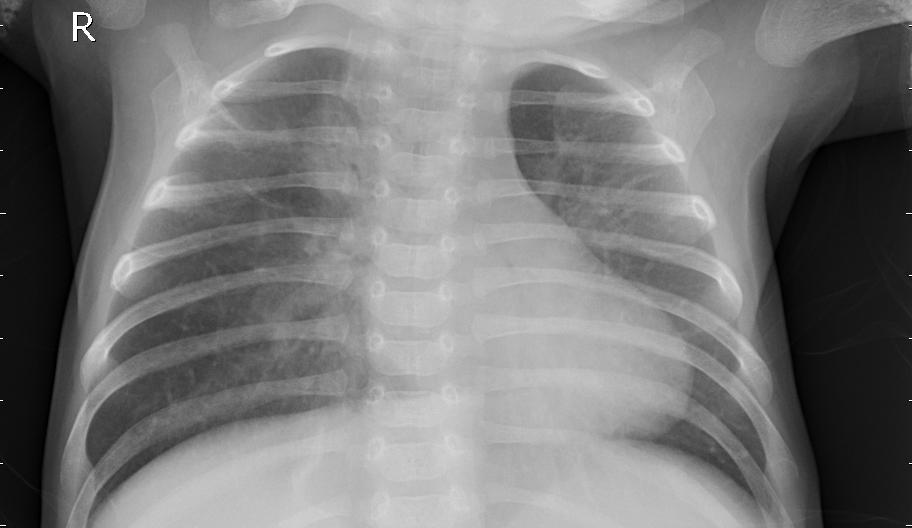
Diagnosis: PNEUMONIA